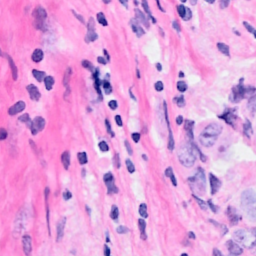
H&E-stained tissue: Breast